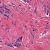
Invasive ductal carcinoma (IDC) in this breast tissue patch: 0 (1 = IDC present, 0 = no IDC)